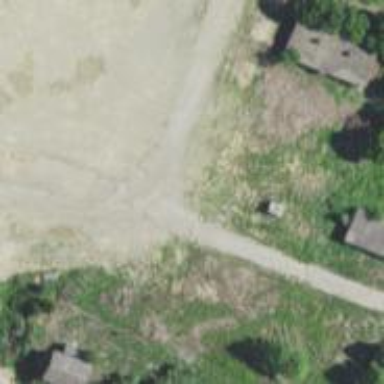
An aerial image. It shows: Abandoned railway.